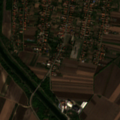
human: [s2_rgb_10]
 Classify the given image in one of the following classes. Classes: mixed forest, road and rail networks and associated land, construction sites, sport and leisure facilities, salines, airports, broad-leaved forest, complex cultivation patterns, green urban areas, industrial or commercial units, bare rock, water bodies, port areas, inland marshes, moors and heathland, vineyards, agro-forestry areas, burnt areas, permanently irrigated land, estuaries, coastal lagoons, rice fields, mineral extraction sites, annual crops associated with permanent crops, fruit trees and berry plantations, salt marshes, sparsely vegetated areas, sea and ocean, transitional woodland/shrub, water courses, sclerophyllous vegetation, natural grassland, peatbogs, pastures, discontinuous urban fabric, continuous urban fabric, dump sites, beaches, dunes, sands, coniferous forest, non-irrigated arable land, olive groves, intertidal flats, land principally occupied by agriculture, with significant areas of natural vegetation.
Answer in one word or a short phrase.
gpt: discontinuous urban fabric, non-irrigated arable land, complex cultivation patterns, water courses